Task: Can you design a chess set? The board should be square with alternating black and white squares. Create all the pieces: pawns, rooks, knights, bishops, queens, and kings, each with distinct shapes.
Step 1786:
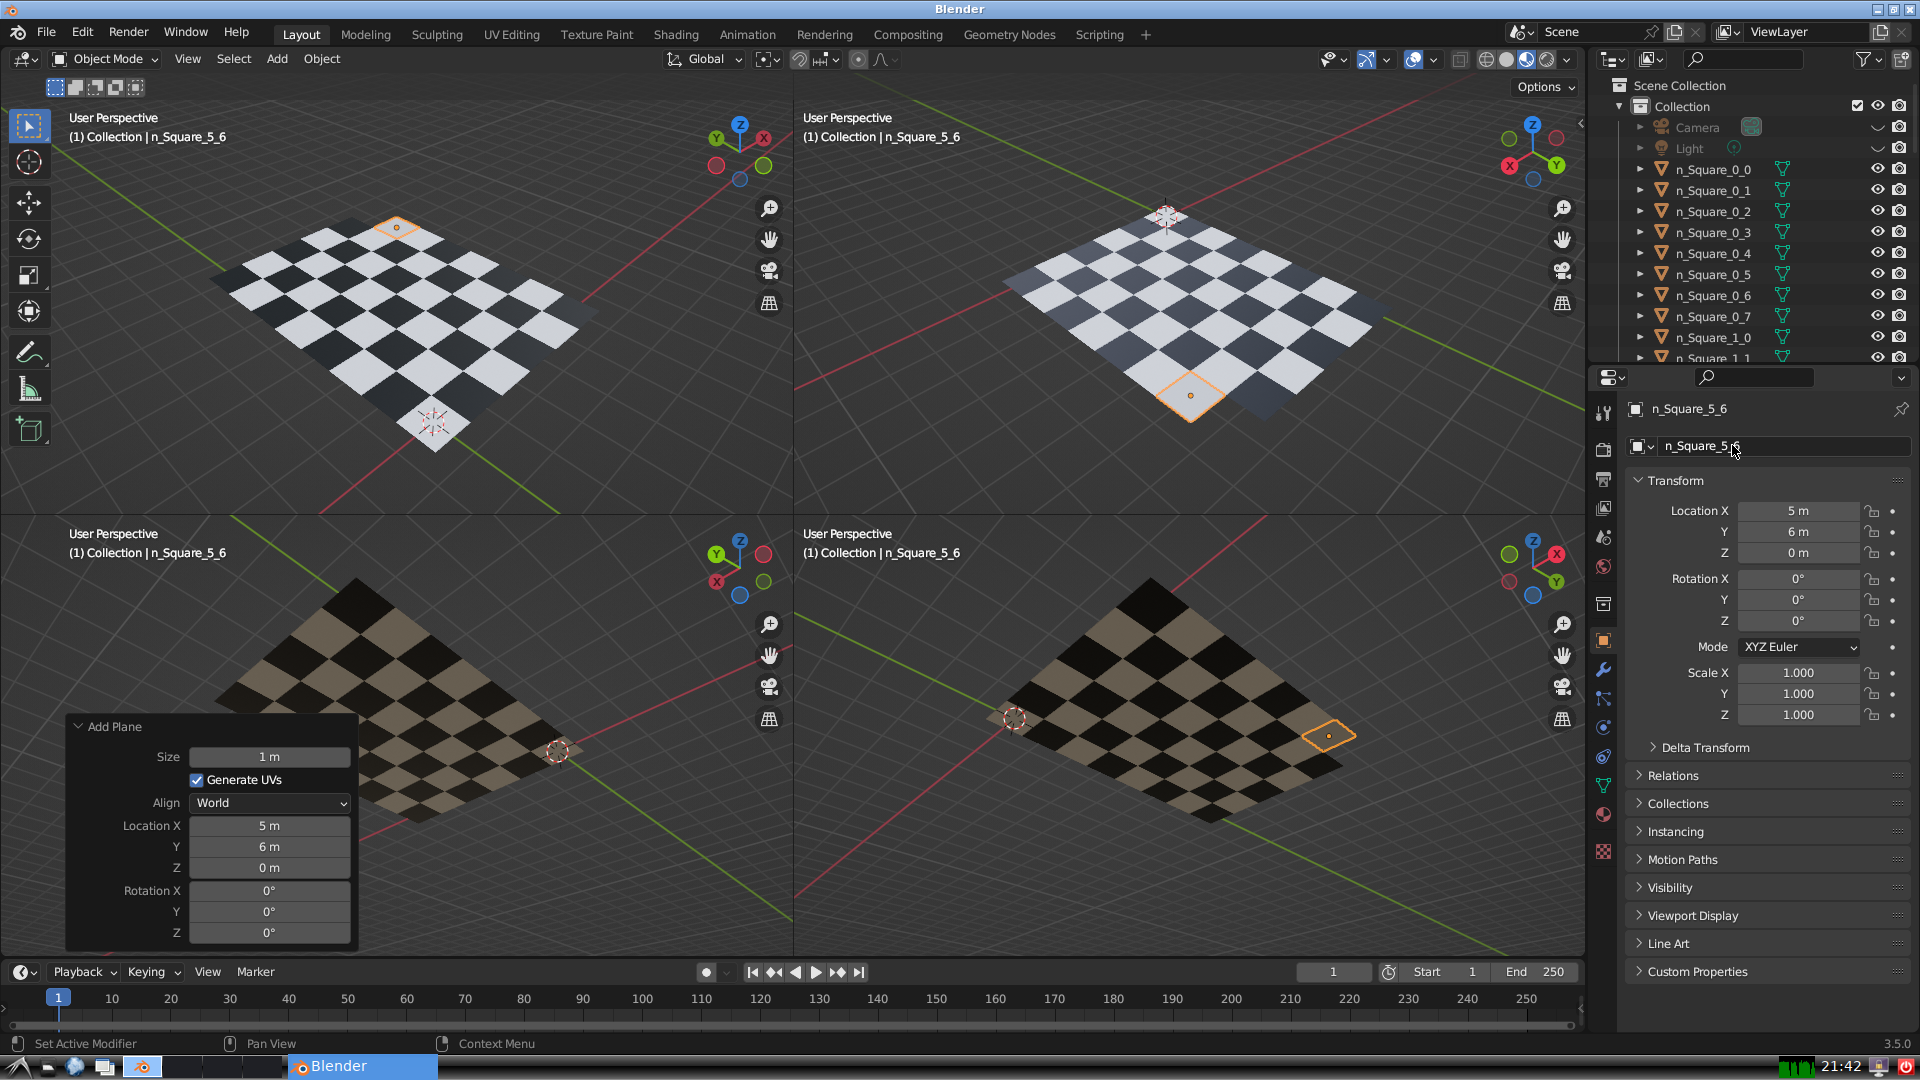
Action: {"mouse_move": [1603, 815]}